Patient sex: F
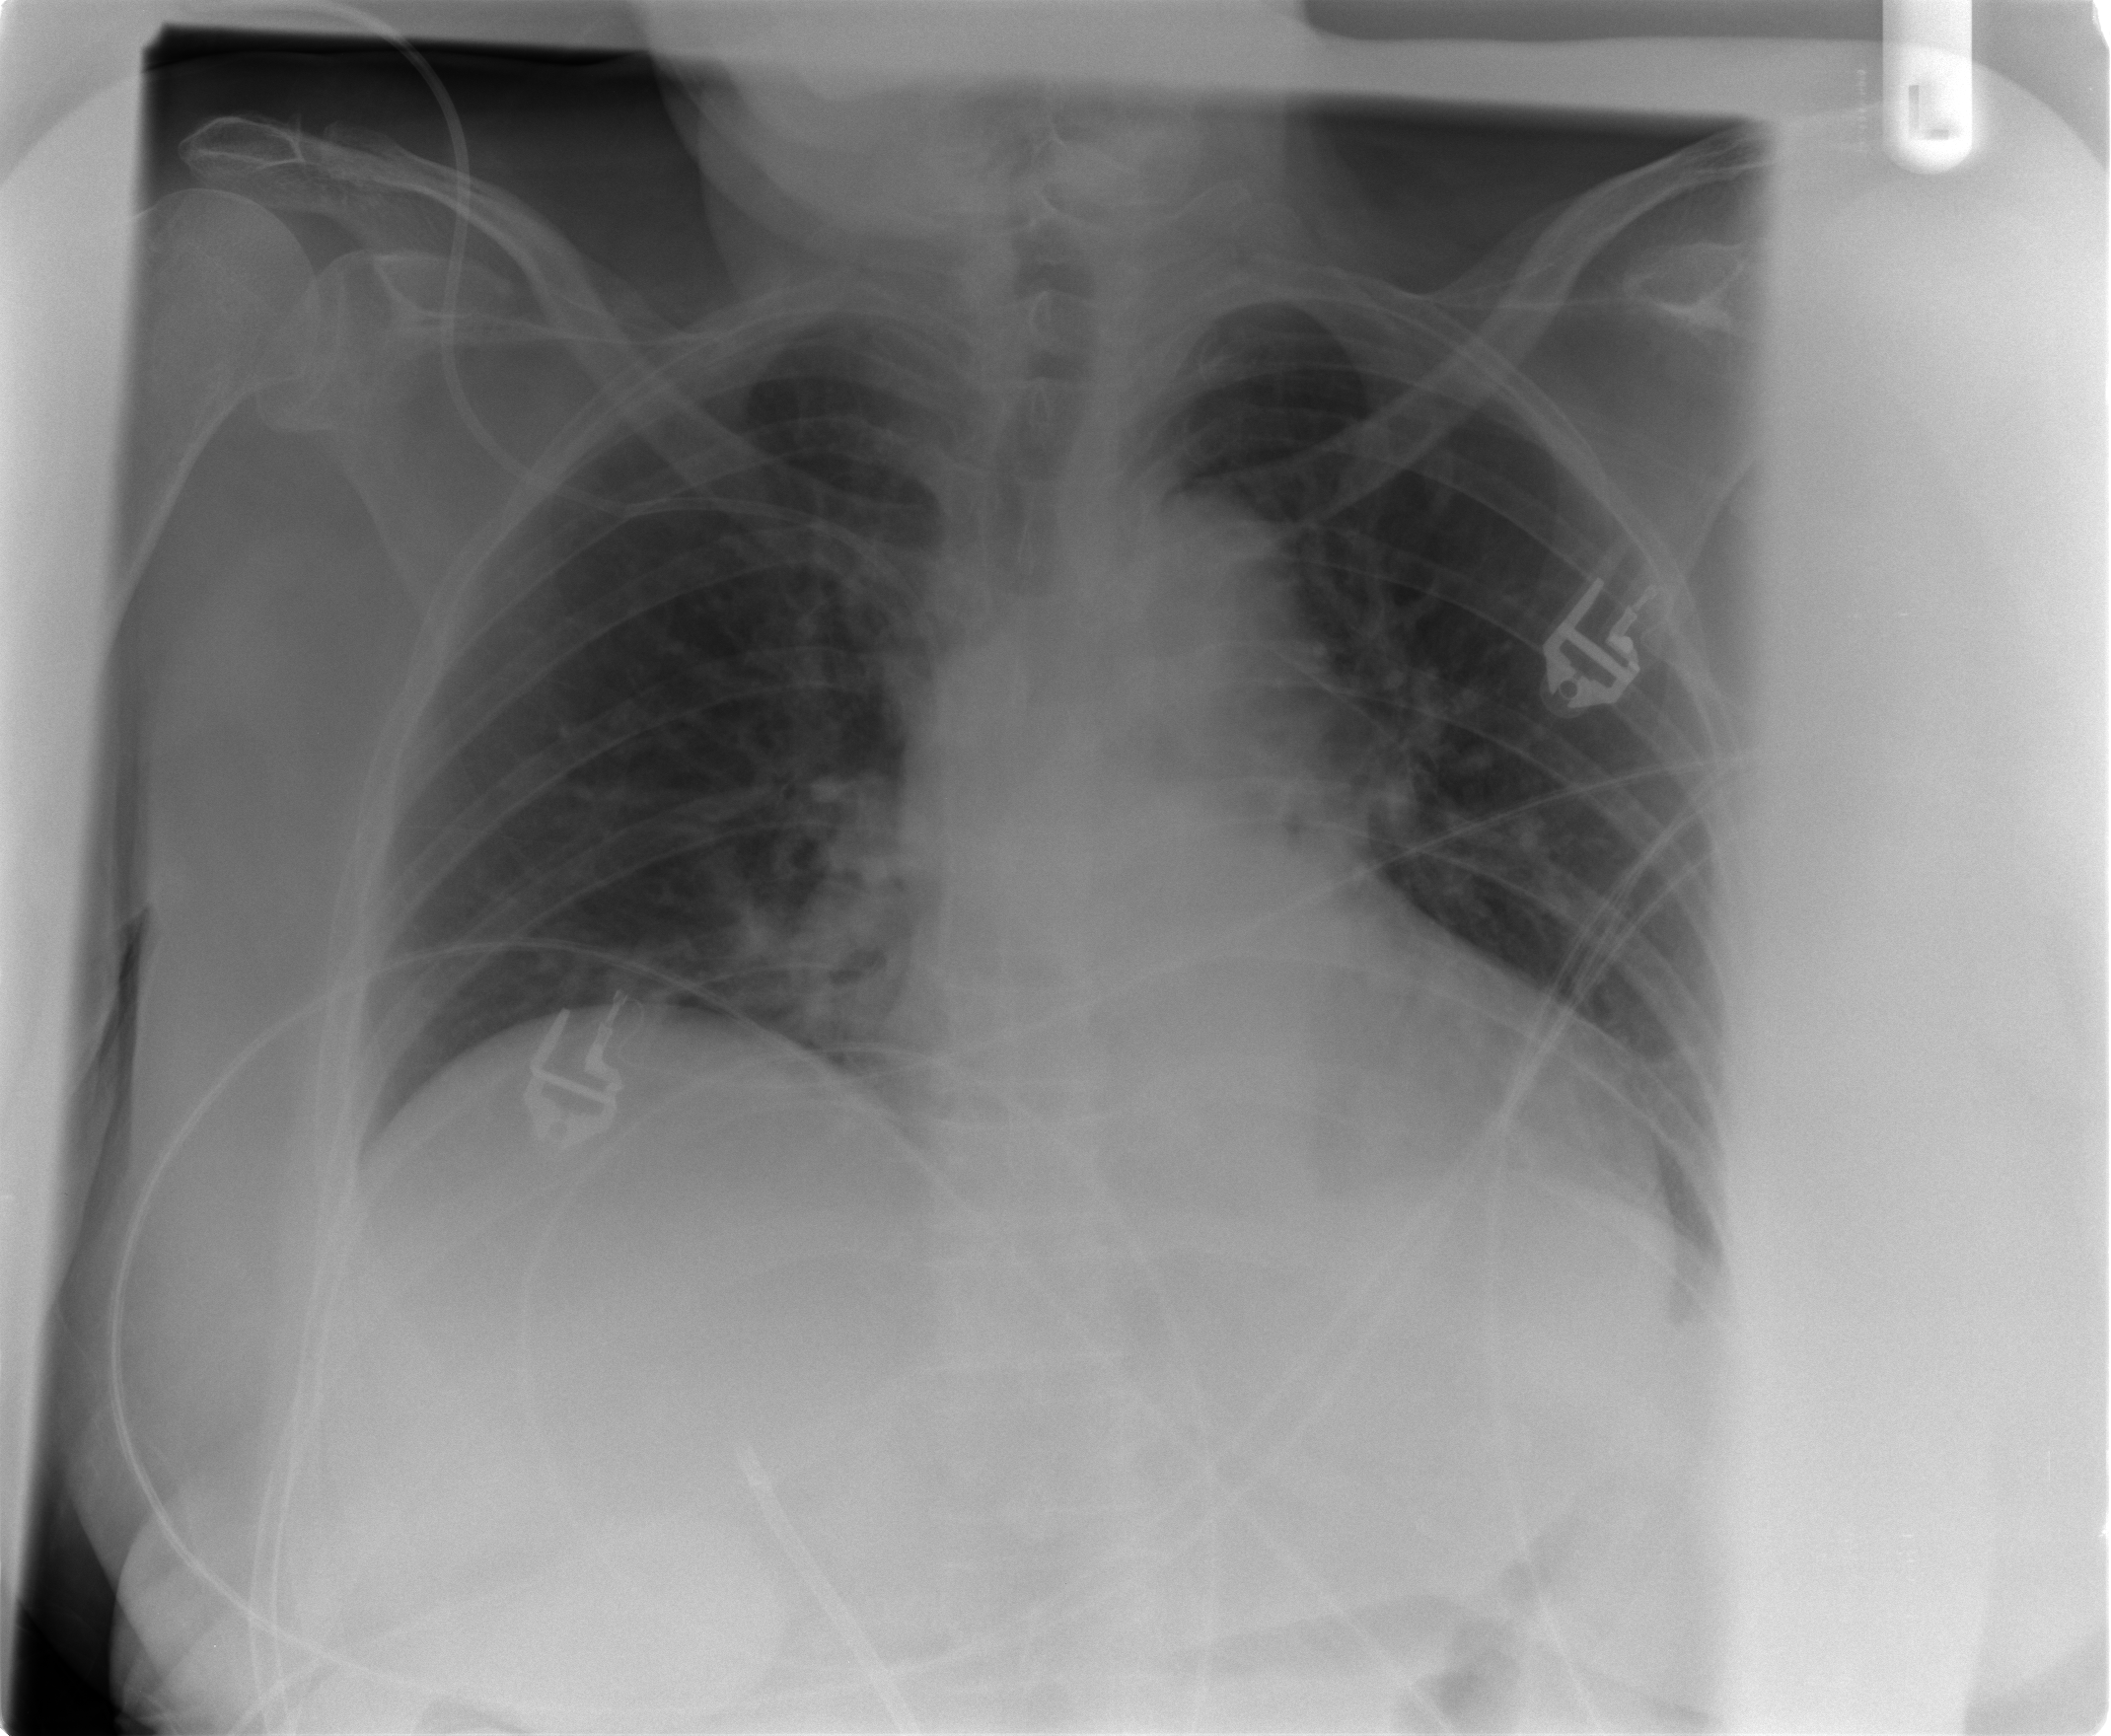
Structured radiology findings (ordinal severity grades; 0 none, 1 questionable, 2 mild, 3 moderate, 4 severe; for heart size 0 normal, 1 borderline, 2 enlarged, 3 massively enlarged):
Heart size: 1
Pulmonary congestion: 0
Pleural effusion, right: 0
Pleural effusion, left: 0
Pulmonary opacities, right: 0
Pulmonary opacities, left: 0
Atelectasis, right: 1
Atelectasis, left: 1